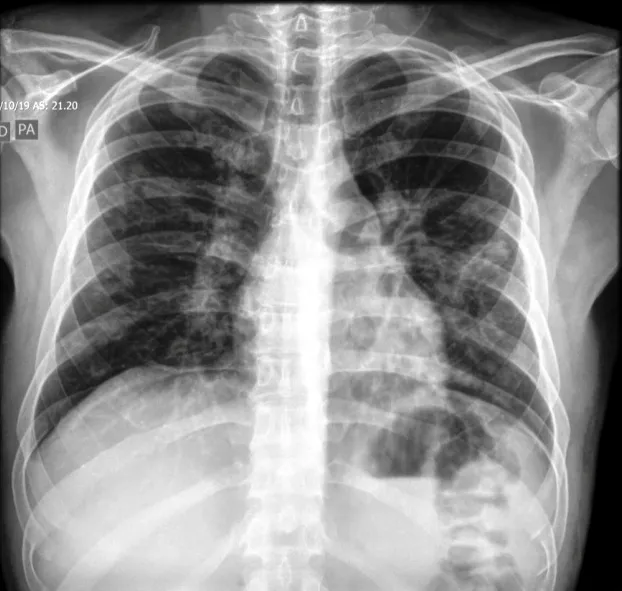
Chest radiography, posteroanterior and lateral views.
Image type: radiology (x_ray)